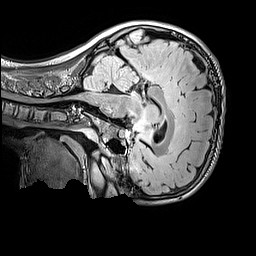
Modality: FLAIR
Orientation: sagittal
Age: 11
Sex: female
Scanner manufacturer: siemens
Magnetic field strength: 3 T
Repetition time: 5 s
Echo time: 0.388 s